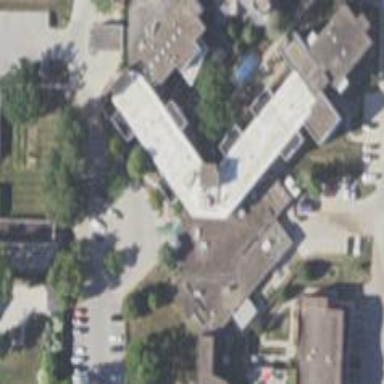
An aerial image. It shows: Part of building.